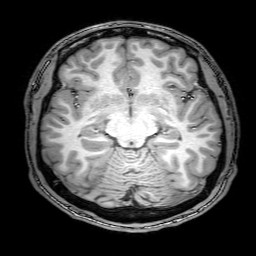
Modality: T1w
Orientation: coronal
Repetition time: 0.00828 s
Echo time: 0.00388 s